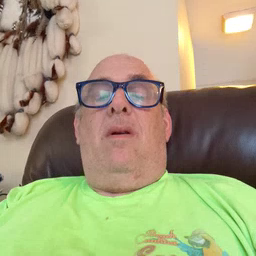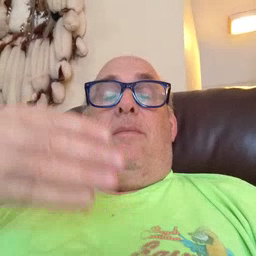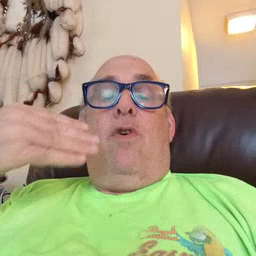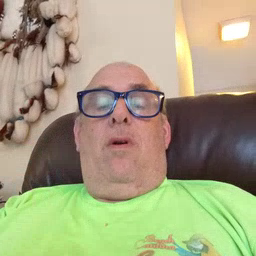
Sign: before